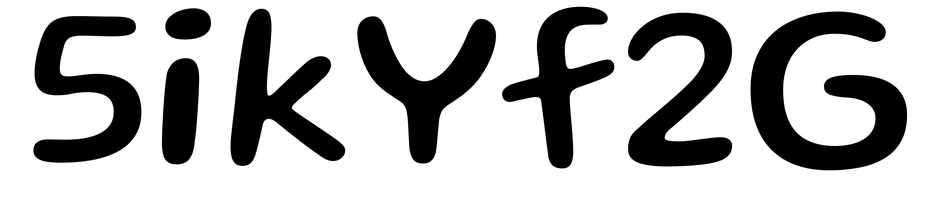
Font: Gluten_Regular